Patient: sex M, age 52
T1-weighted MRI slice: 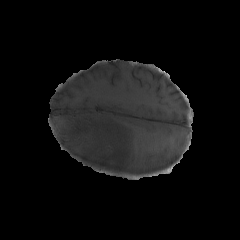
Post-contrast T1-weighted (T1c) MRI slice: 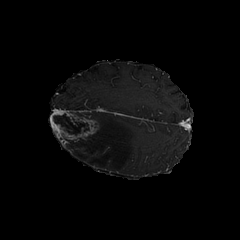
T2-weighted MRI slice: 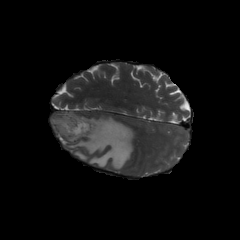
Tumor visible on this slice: yes
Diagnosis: Glioblastoma, IDH-wildtype
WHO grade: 4